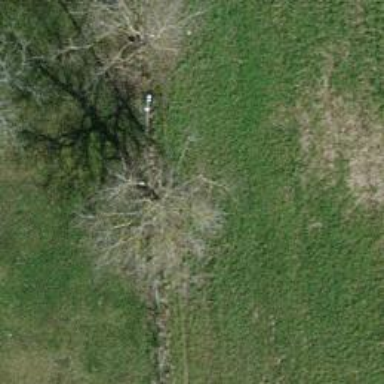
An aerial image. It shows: Broadleaved tree in natural setting.